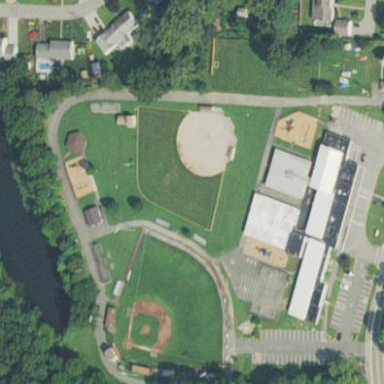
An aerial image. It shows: Baseball pitch for leisure land activities.